Question: I'm trying to remove permission of a user on an item using Onedrive Graph API, but I'm always getting '403 Forbidden'. I'm using a business account and it's working fine for everything else; adding permissions to users, creating folders, uploading files, etc..
I'm following this documentation <URL>.
What am I doing wrong?
Method: DELETE
Url: <URL>
Authorization: Bearer eyJ0e...
'''
{
"error": {
"code": "notAllowed",
"message": "Operation not allowed",
"innerError": {
"request-id": "23fe15ec-9e3a-4c78-8a82-52be07db60d4",
"date": "2019-04-19T11:10:20"
}
}
}
'''

<URL>
'''
public dynamic RemoveItemPermission(string itemId, string permissionId)
{
string graphUrl = $"https://graph.microsoft.com/v1.0/me/drive/items/{itemId}/permissions/{permissionId}";
HttpWebRequest request = WebRequest.CreateHttp(graphUrl);
request.Headers.Add("Authorization", "Bearer " + AccessToken);
request.Method = "DELETE";
var response = request.GetResponse();
using (StreamReader reader = new StreamReader(response.GetResponseStream()))
{
return JsonConvert.DeserializeObject<dynamic>(reader.ReadToEnd());
}
}
'''
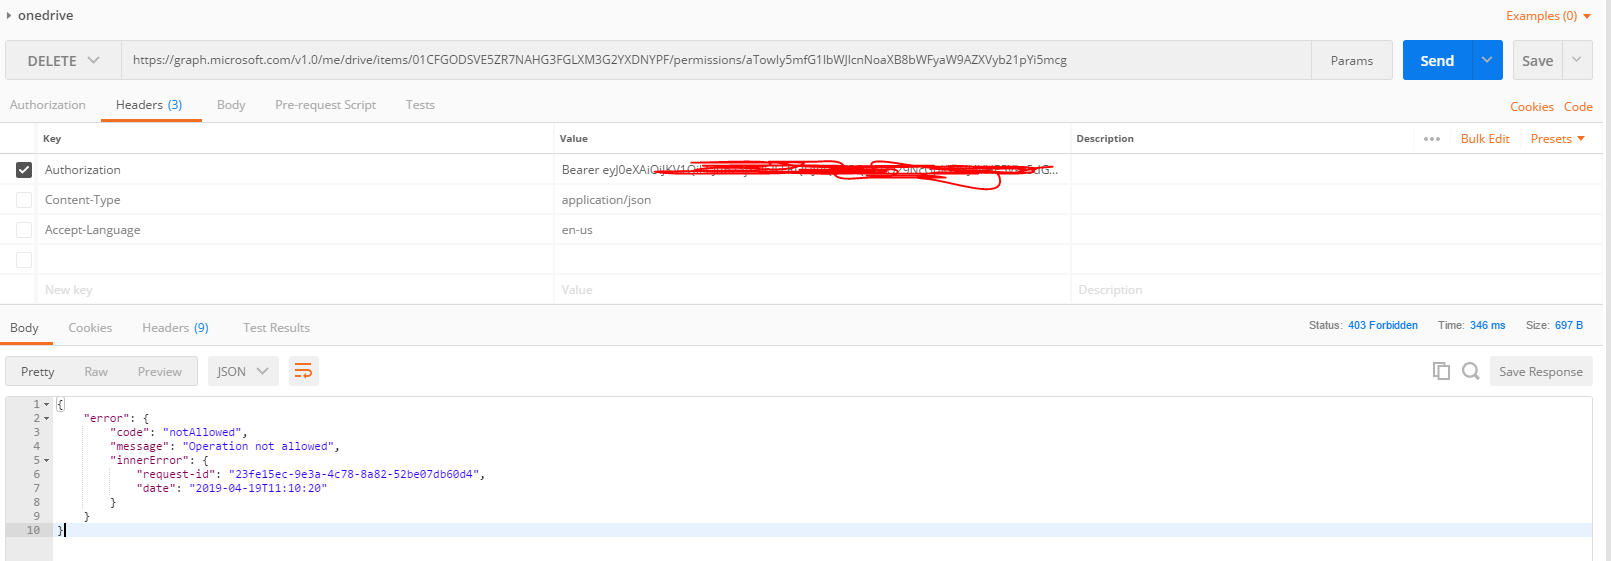
Answer: Thanks for the very detailed question Carlos! Based on what you provided we did track down an issue with deleting direct access permissions that were granted to specific users. We disabled the problematic code and so hopefully your issue is now resolved. Definitely let us know if that's NOT the case.